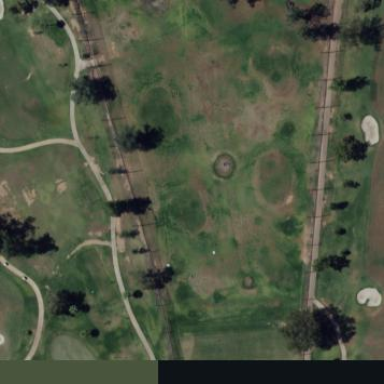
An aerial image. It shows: Driving range for golf on grass.